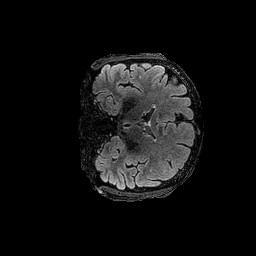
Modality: FLAIR
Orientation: coronal
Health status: ill
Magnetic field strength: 3 T